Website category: phone
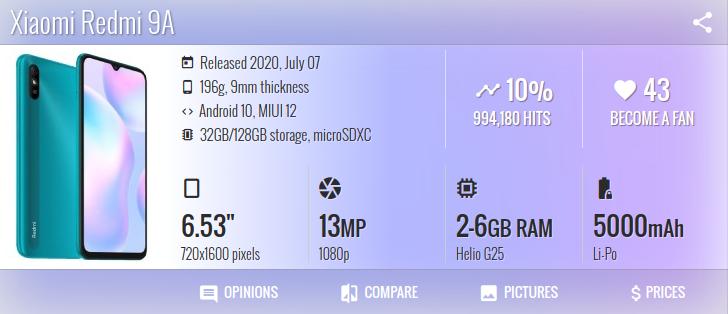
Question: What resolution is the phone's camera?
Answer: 1080p

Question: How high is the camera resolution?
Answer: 1080p

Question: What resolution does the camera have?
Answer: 1080p

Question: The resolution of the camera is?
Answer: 1080p

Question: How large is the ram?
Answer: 2-6 GB RAM

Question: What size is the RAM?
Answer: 2-6 GB RAM

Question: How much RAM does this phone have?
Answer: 2-6 GB RAM

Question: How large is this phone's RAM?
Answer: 2-6 GB RAM

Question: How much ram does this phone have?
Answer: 2-6 GB RAM

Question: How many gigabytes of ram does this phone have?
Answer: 2-6 GB RAM

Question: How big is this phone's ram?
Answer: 2-6 GB RAM

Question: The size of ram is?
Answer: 2-6 GB RAM

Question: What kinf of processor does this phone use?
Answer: Helio G25

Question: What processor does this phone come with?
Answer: Helio G25

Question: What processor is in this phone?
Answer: Helio G25

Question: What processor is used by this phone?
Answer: Helio G25

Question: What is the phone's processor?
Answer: Helio G25

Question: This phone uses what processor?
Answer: Helio G25

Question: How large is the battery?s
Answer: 5000 mAh

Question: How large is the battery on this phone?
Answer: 5000 mAh

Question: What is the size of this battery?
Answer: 5000 mAh

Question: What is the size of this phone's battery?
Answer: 5000 mAh

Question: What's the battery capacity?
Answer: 5000 mAh

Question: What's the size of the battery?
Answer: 5000 mAh

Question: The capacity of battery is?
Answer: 5000 mAh